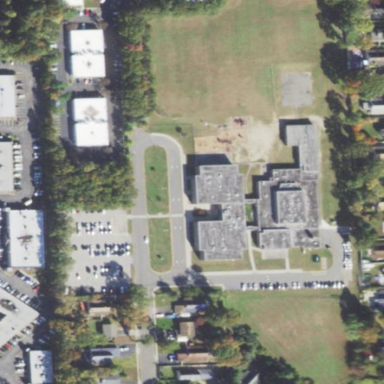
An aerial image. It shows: School.